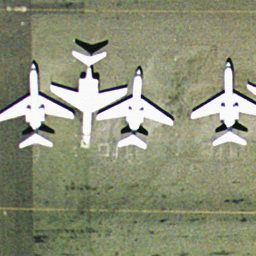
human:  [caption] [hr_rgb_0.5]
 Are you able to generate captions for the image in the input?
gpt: There are four airplanes in the airport .

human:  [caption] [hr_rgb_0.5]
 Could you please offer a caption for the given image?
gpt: There are two kinds of airplanes stopped at the airport .

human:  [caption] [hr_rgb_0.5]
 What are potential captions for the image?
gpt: There are four airplanes stopped at the airport .

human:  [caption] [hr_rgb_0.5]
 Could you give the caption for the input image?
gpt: Four airplanes are stopped at the airport .

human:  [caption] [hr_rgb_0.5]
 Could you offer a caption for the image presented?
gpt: Four white airplanes are stopped at the airport .